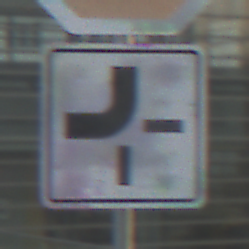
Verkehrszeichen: VerlaufVorfahrtsstrasse2
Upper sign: Stop
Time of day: SunriseSunset
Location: Outdoor (Urban)
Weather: PartlyCloudy
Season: NotSpecified
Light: Natural